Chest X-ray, AP view. Patient: 45 years old, sex M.
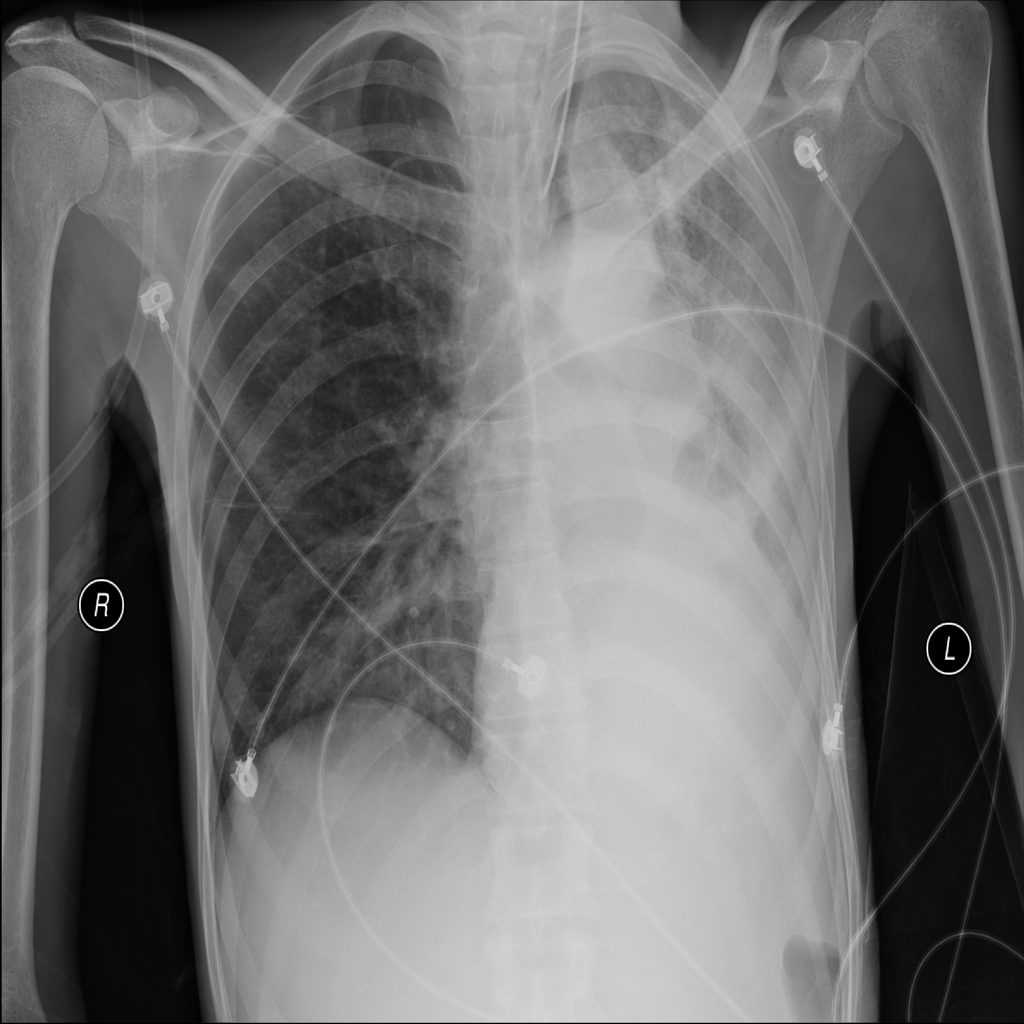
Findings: Consolidation